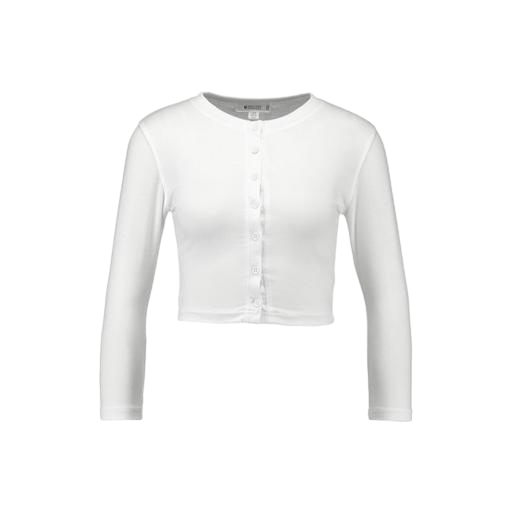
only white and long sleeves, white long sleeve button, white henley long-sleeved ribbed-jersey top, white background